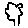
Label: tree